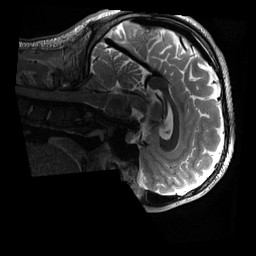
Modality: T2w
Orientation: sagittal
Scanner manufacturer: siemens
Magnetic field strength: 3 T
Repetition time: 3.2 s
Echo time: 0.564 s